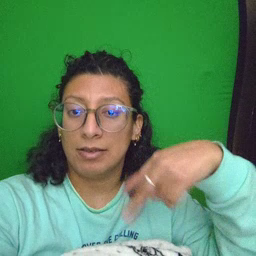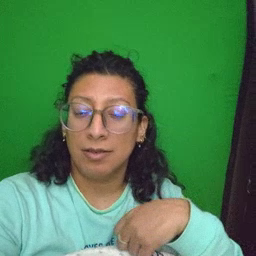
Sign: dance